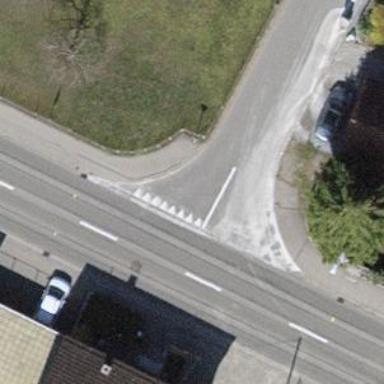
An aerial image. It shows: Road with "give way" sign.